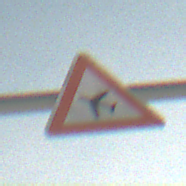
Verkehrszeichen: FlugbetriebRechts
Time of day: MorningAfternoon
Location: Outdoor (Suburban)
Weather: PartlyCloudy
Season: NotSpecified
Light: Natural